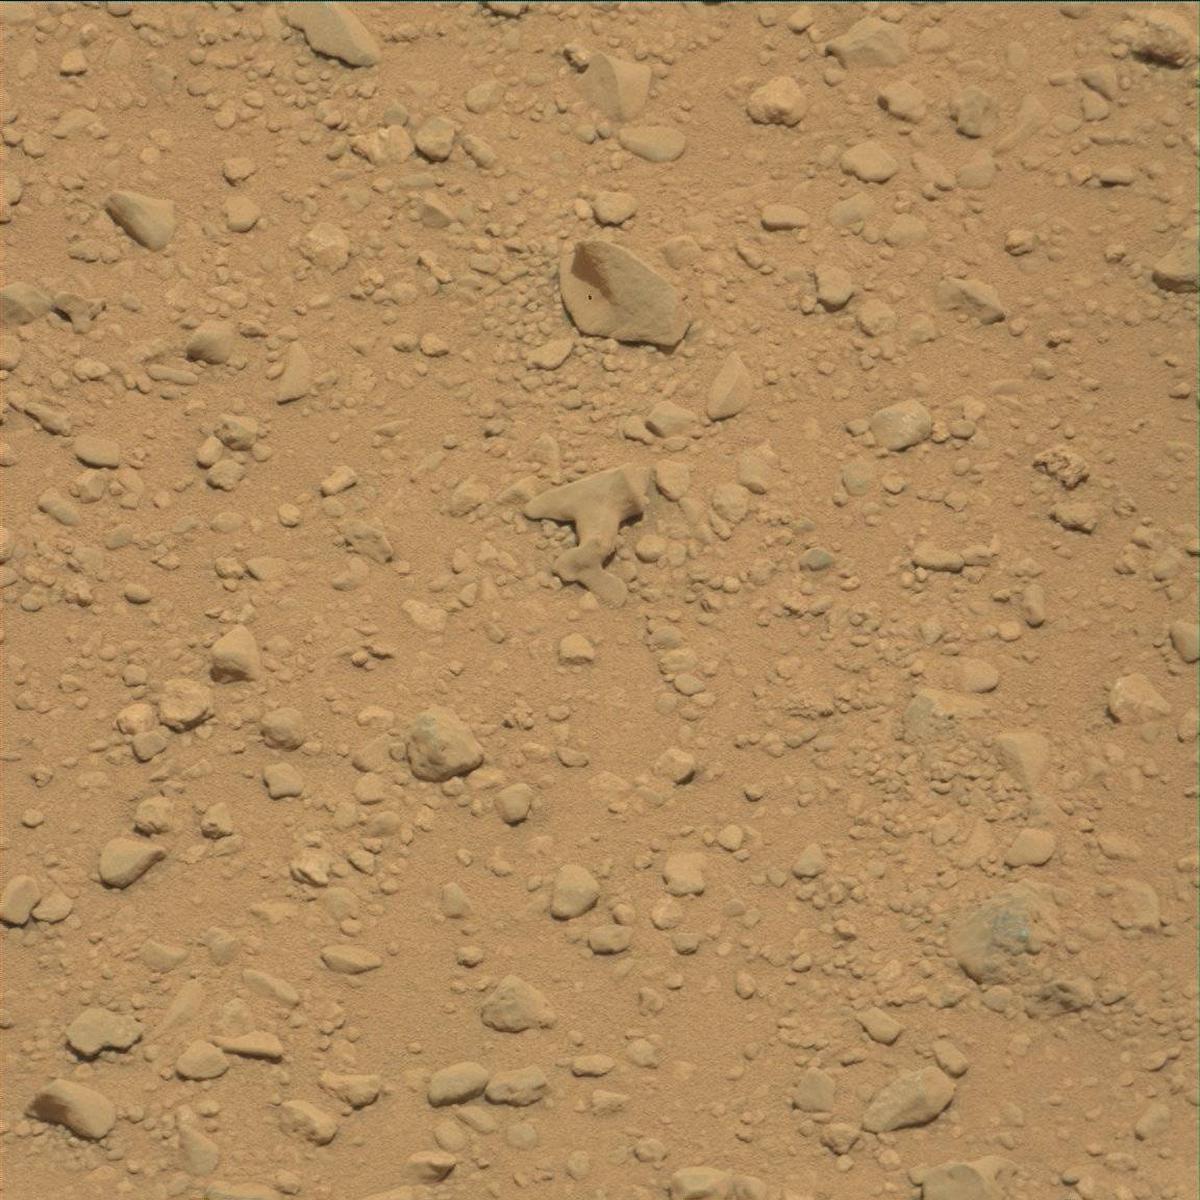
Terrain classes present: Bedrock, Rock, Sand / Soil